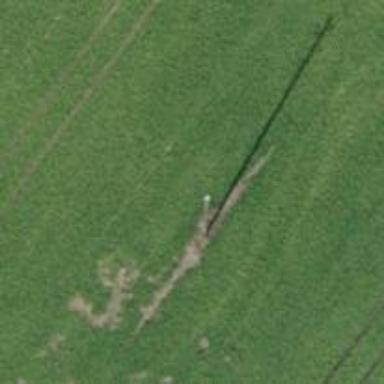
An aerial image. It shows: Power pole.